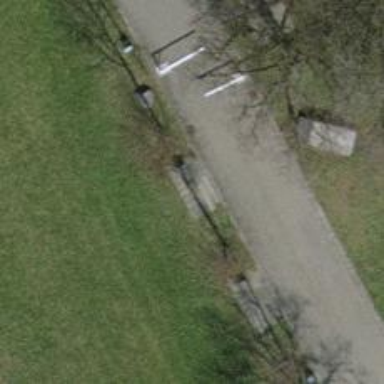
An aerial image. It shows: Grey concrete bench.